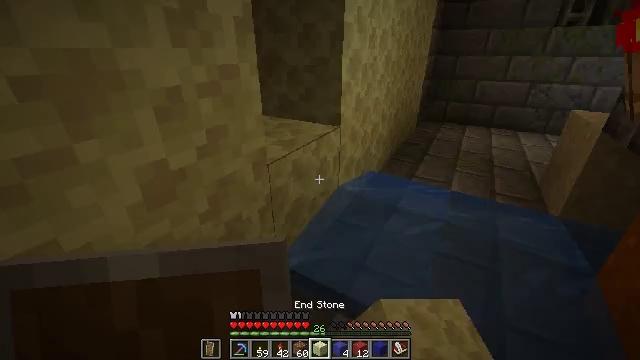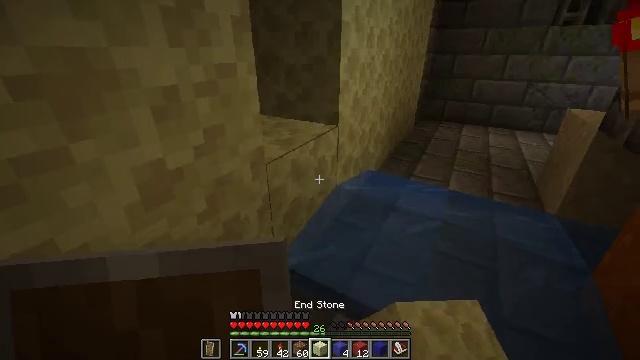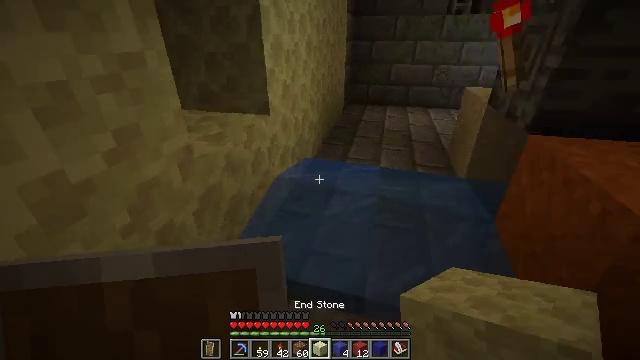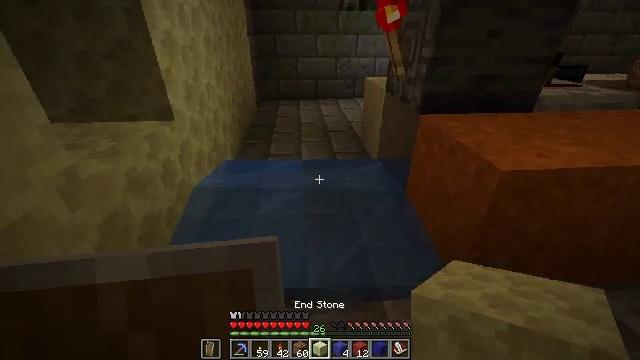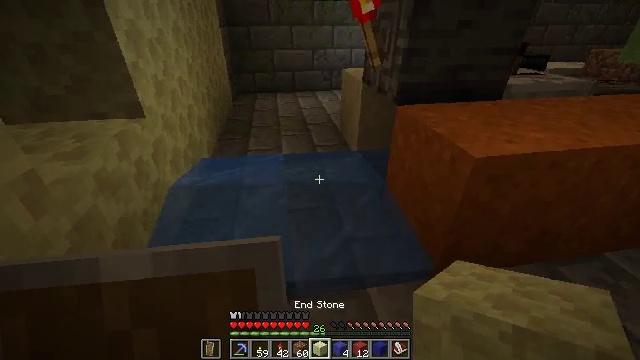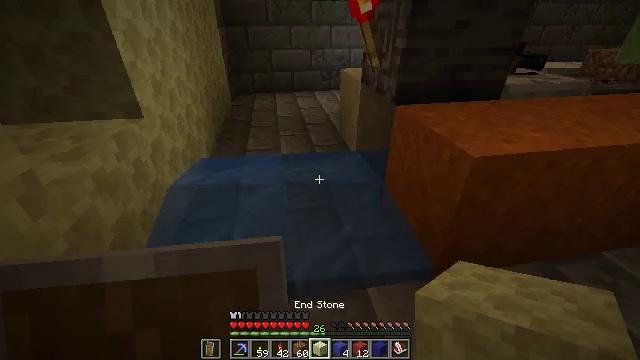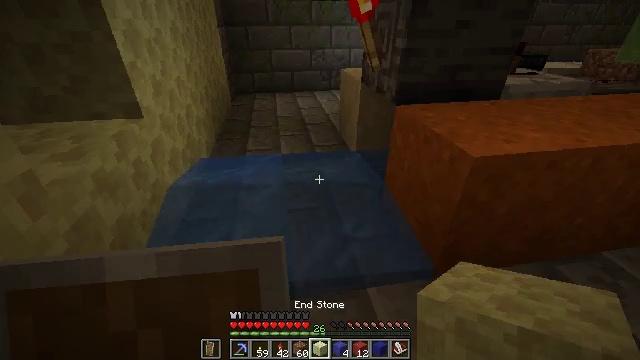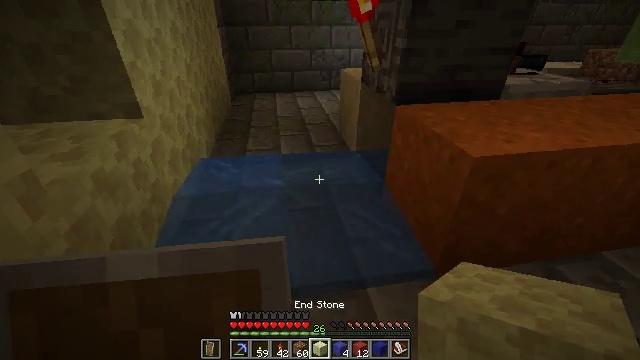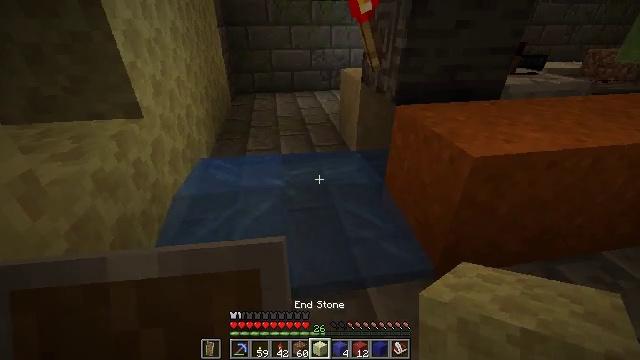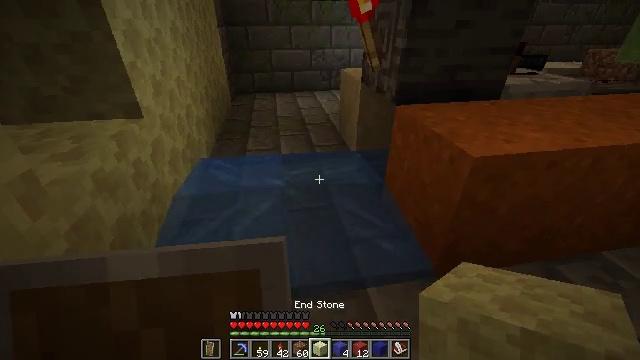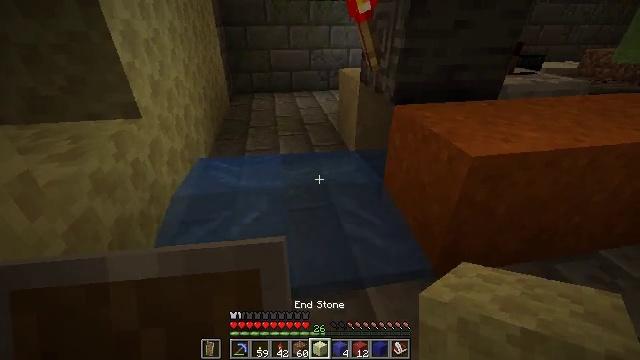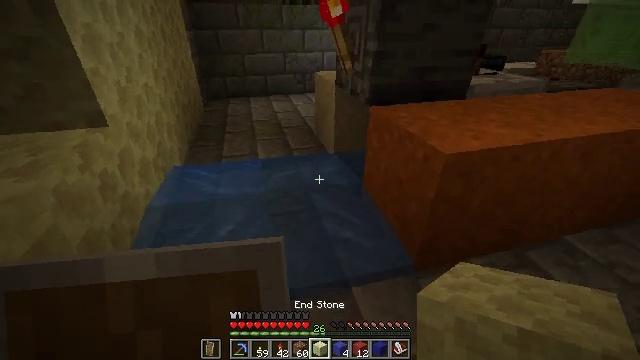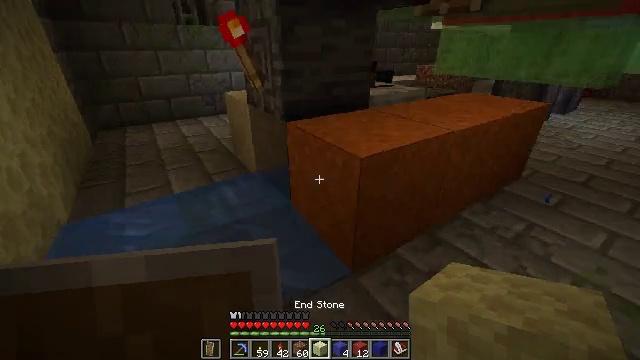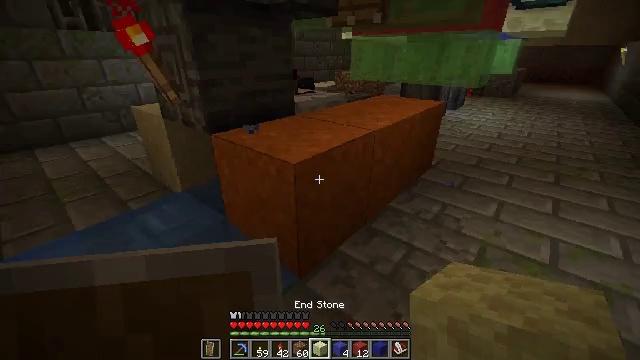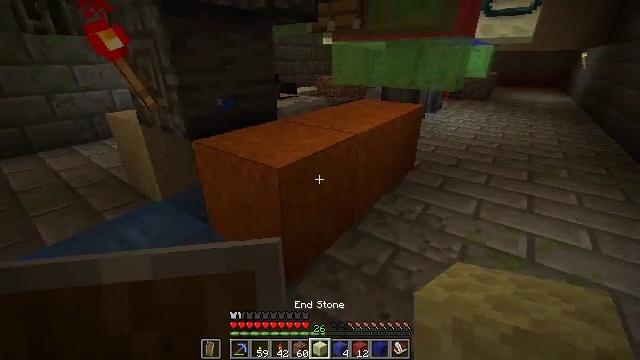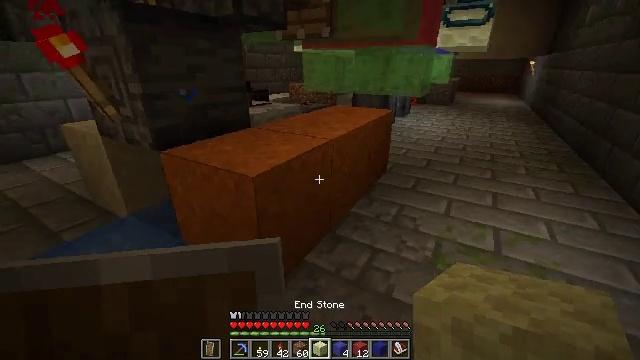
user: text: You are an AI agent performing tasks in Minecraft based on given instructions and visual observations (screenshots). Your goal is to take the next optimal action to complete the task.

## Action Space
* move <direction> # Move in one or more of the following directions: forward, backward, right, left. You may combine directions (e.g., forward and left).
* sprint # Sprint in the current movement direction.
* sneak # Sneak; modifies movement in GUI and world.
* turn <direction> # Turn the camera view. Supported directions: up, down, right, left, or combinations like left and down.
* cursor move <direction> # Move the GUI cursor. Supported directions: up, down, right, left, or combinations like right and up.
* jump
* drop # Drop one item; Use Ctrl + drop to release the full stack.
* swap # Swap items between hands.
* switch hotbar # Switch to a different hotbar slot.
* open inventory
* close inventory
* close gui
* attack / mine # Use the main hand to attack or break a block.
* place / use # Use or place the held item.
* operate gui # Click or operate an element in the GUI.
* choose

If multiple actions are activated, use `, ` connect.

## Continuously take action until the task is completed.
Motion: motion action
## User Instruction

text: Dig through mossy stone bricks.
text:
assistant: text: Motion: no_op
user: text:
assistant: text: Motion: turn right and down
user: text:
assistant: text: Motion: turn right
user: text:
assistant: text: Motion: turn right and down
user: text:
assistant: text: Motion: no_op
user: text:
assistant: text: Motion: no_op
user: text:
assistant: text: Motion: no_op
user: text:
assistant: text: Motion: no_op
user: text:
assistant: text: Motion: no_op
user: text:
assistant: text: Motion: no_op
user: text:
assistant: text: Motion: turn right
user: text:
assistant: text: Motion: turn right and up
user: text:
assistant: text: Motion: turn right and up
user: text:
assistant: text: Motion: turn right
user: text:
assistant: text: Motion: turn right and up
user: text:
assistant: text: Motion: turn right
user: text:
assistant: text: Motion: move forward and move right, turn right
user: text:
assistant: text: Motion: move forward and move right, turn right and up
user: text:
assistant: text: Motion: move forward and move right, turn right
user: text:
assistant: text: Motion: move forward and move right
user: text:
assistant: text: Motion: move forward and move right
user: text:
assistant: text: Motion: move forward and move right
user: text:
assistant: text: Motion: move forward and move right
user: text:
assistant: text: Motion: move forward and move right
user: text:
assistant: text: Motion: move forward and move right
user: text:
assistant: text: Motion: move forward and move right
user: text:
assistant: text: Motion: move forward and move right
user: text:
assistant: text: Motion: move forward and move right
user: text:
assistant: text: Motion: move forward and move right, turn left and up
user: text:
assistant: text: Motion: move forward and move right, turn right